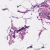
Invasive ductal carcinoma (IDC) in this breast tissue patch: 0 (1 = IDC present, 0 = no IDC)